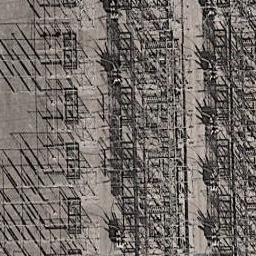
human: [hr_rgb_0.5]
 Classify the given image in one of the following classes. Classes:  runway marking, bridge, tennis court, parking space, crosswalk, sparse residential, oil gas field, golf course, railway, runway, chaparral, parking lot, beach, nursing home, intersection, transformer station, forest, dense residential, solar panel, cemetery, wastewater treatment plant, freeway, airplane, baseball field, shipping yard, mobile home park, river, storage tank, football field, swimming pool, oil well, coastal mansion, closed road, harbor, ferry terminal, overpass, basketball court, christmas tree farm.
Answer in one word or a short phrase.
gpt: transformer station